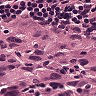
Metastatic tissue present: yes